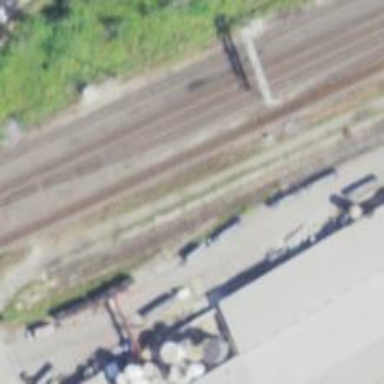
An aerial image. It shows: Railway siding with rails.